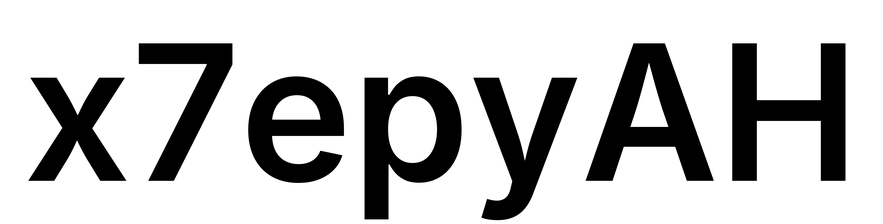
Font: Inter_SemiBold